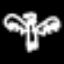
Label: angel